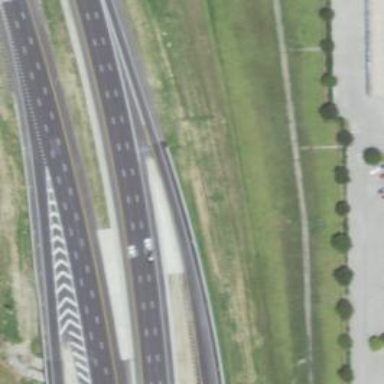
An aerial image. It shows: Trunk link highway.